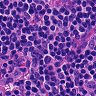
Metastatic tissue present: no